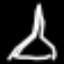
Label: The Eiffel Tower